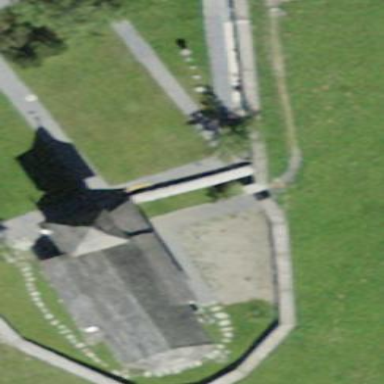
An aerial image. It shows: Chapel that serves as place of worship.